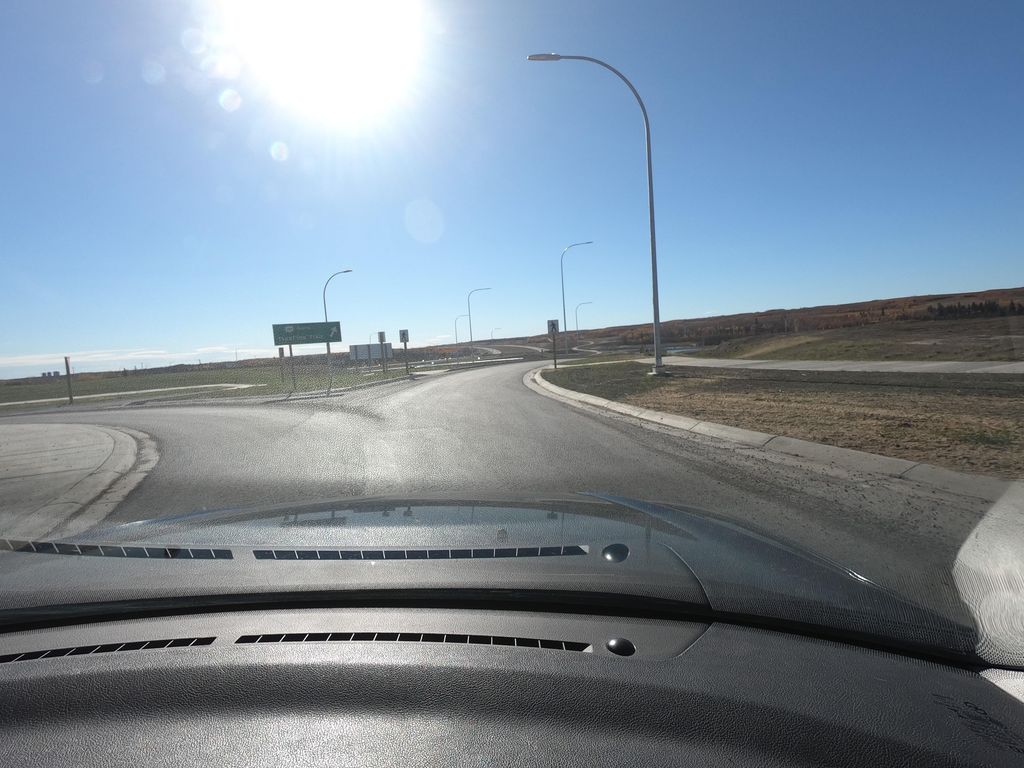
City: calgary